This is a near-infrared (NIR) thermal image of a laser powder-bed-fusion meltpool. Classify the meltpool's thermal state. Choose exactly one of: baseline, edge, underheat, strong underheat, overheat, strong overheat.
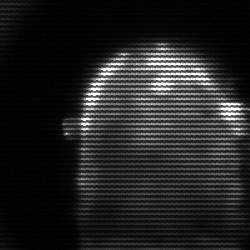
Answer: baseline